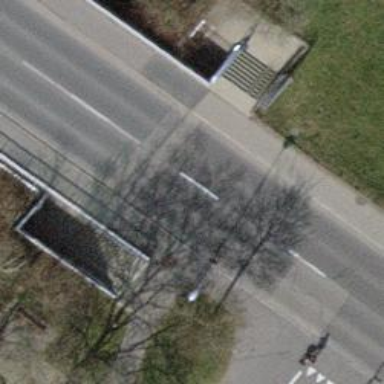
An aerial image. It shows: Tertiary road with asphalt surface.